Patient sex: F
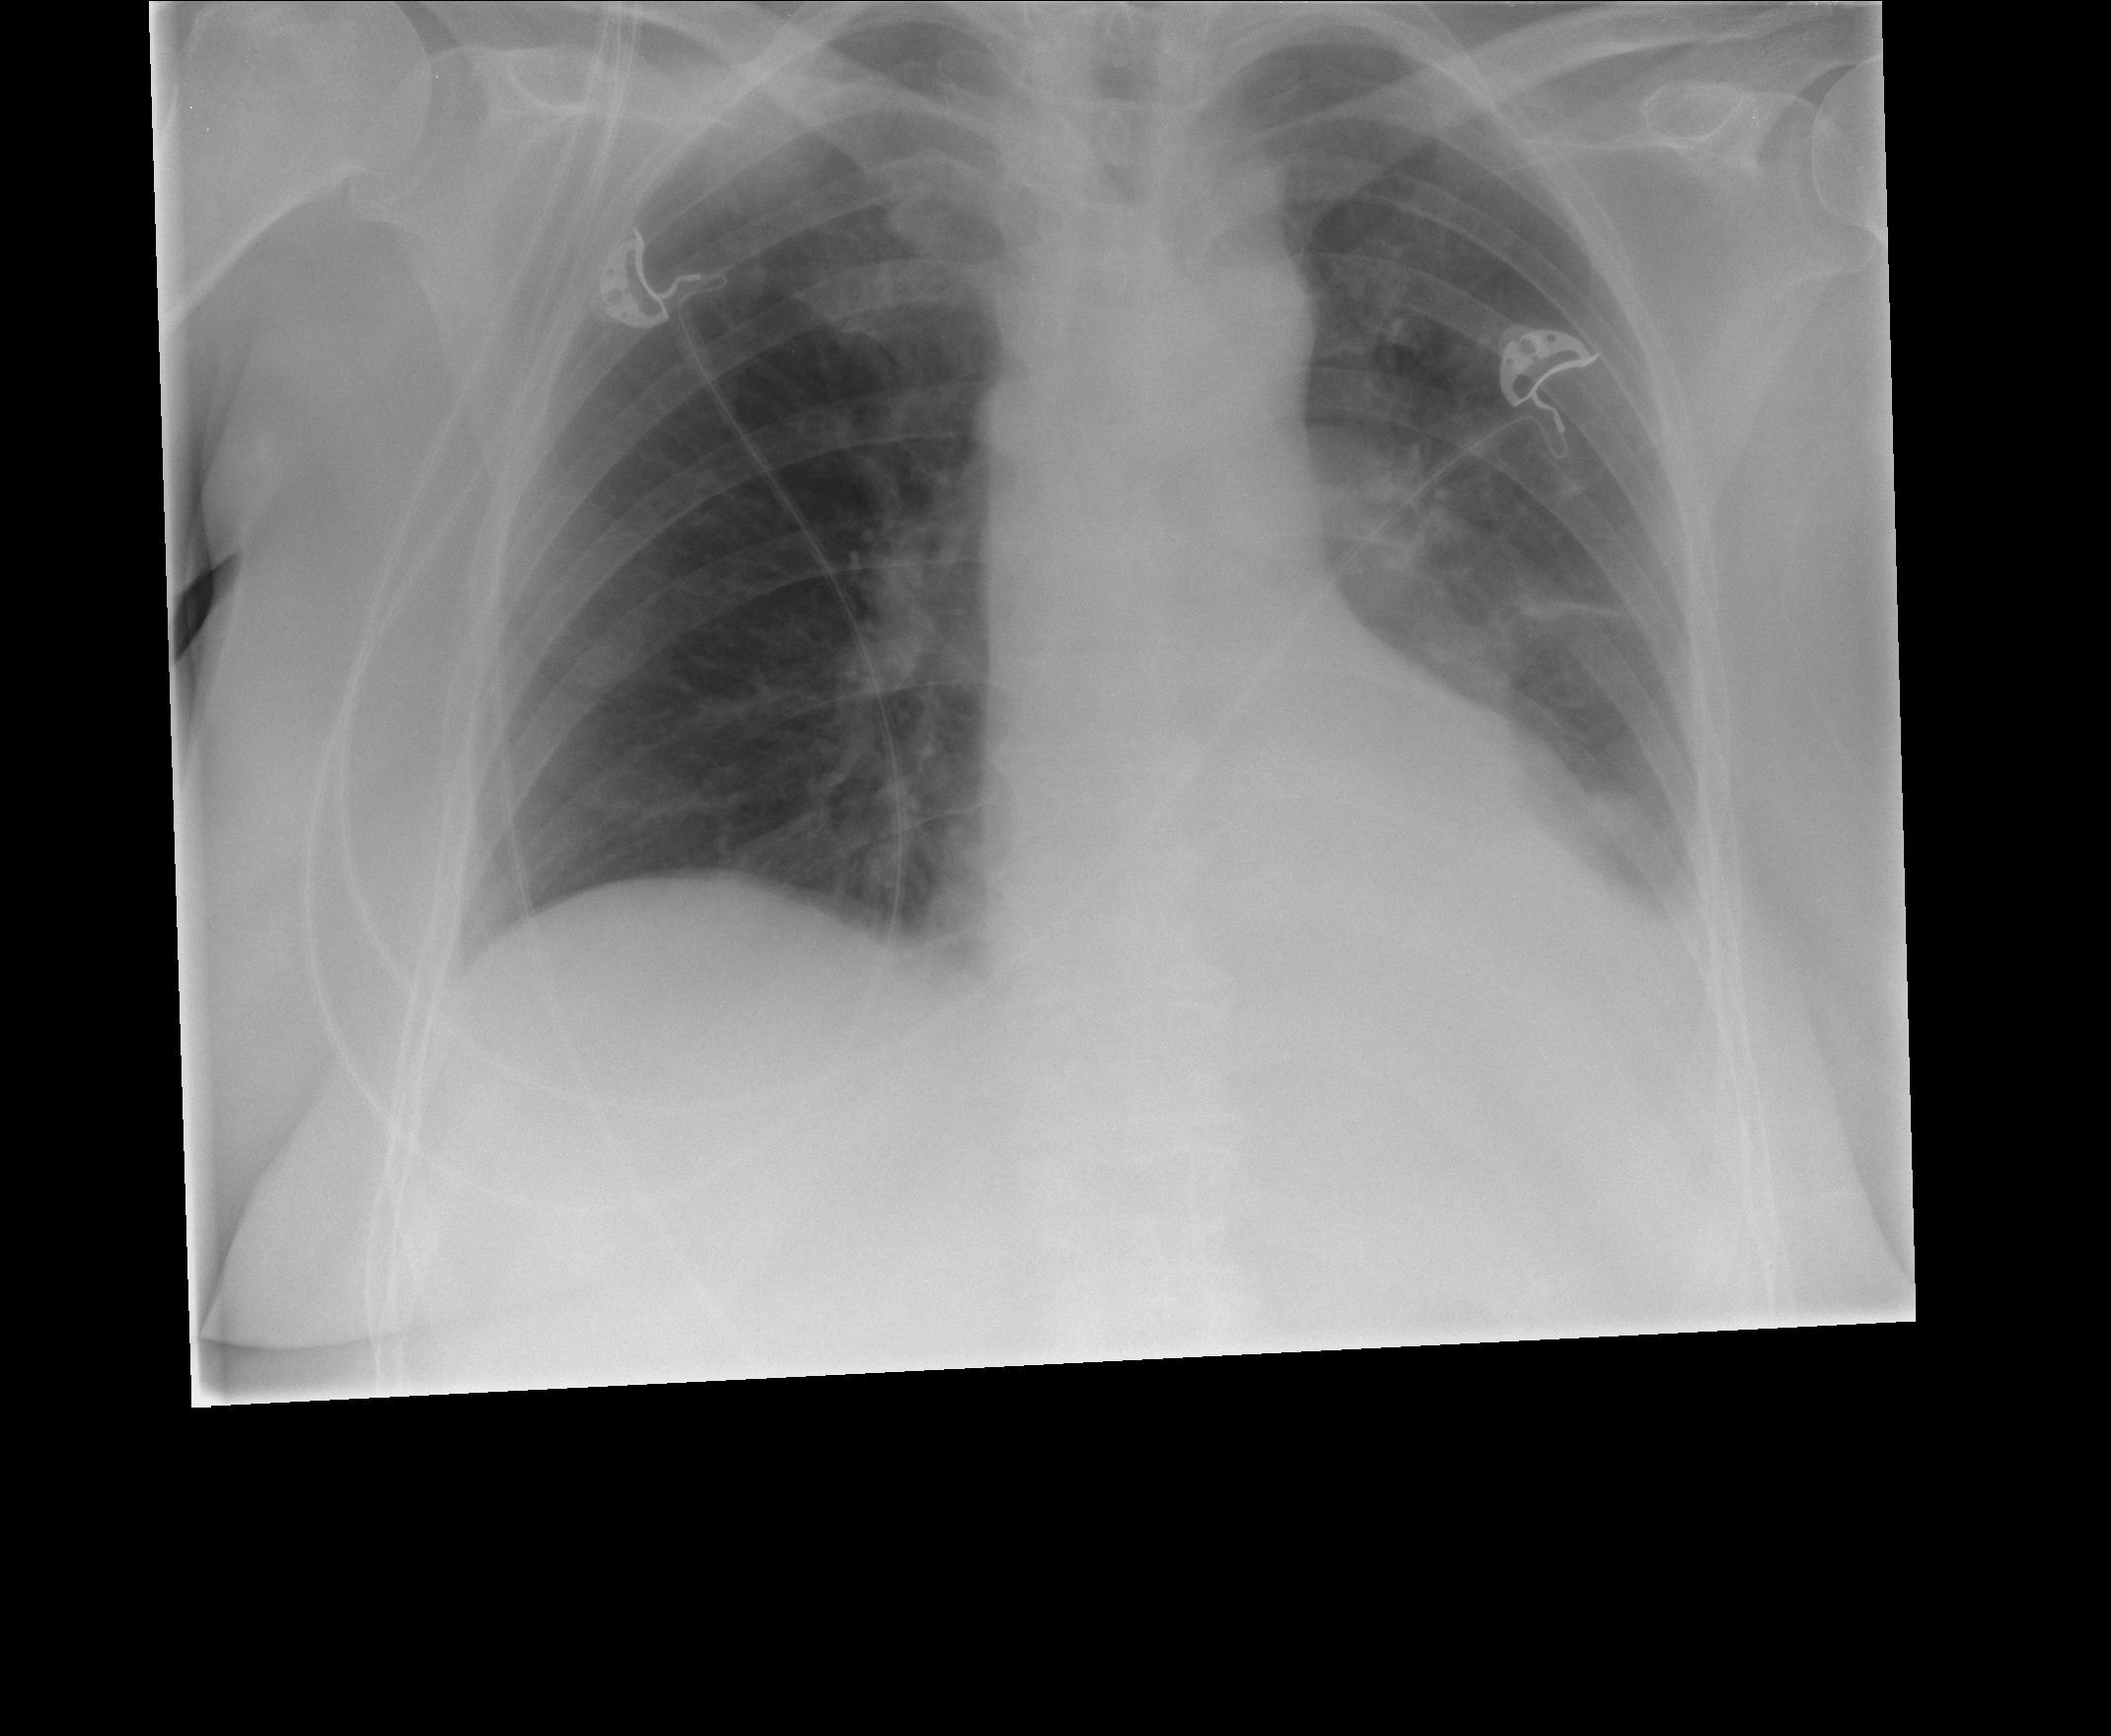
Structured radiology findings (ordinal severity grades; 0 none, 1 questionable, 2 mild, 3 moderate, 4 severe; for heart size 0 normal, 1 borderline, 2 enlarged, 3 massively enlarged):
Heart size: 0
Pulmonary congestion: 0
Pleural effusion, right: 0
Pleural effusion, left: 2
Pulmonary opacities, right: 0
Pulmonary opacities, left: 0
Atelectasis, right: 0
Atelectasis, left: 2